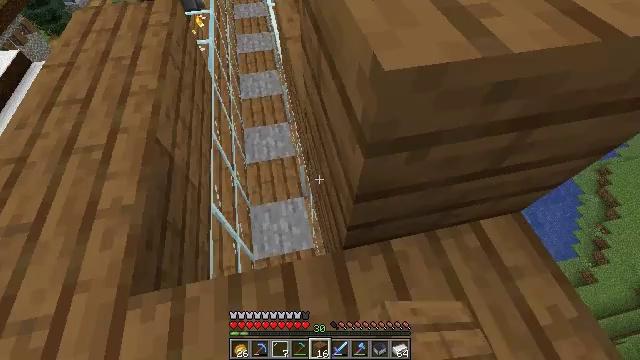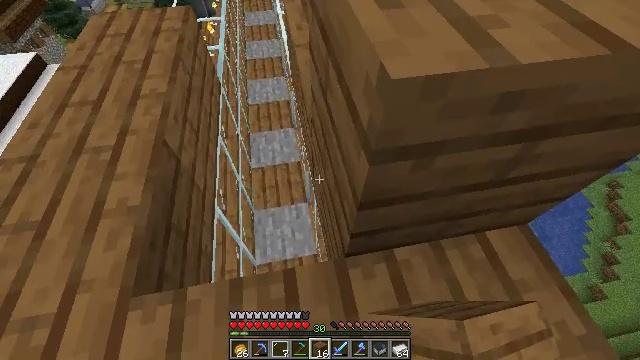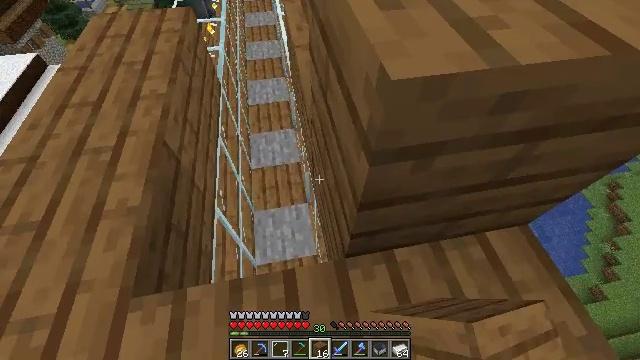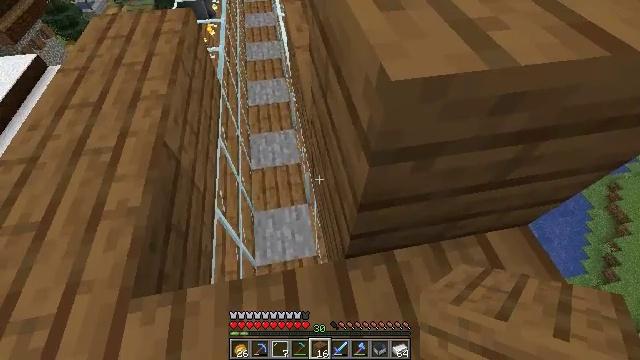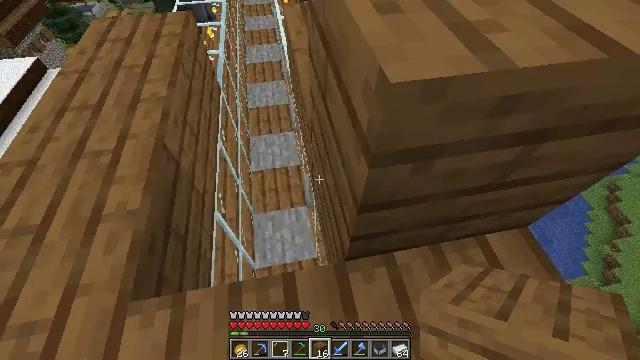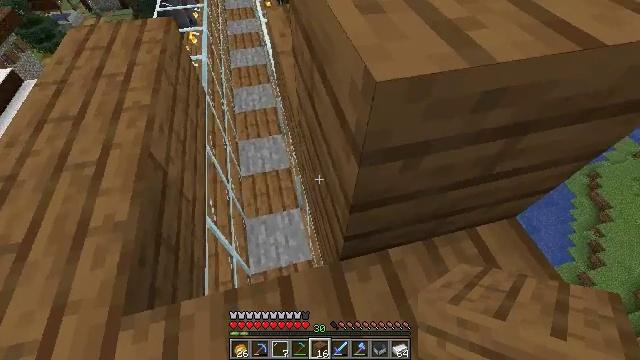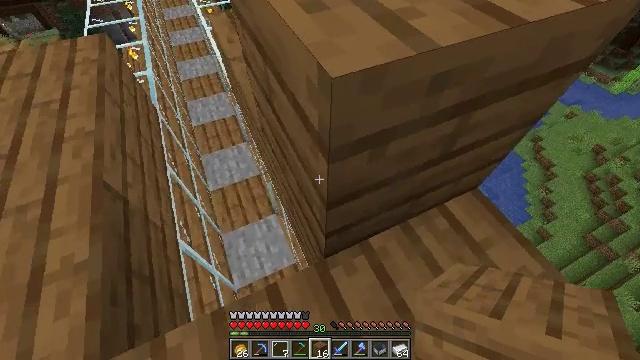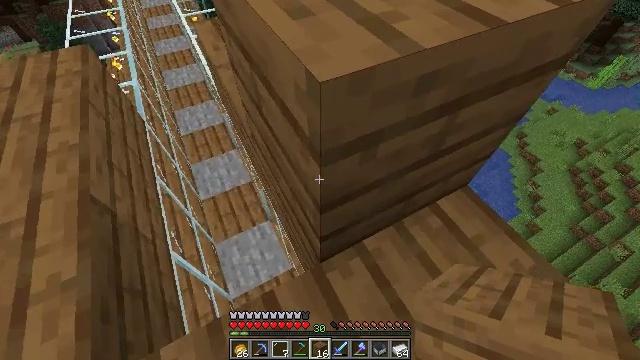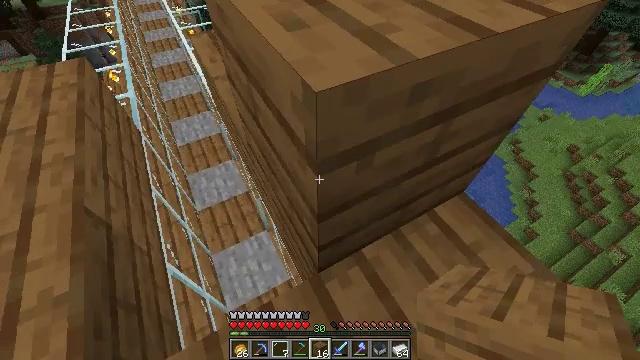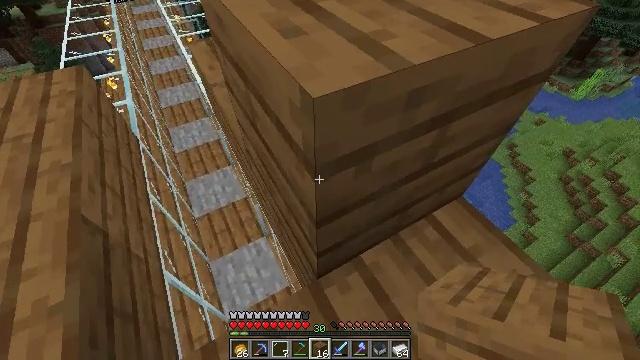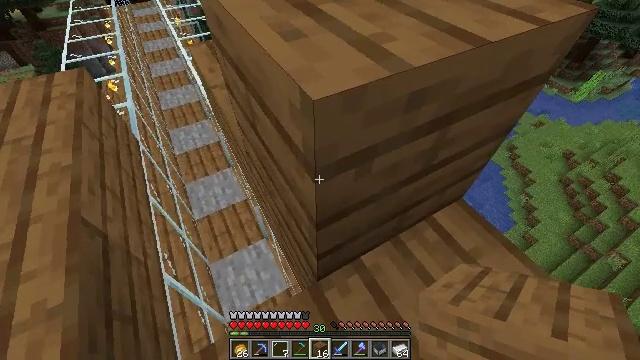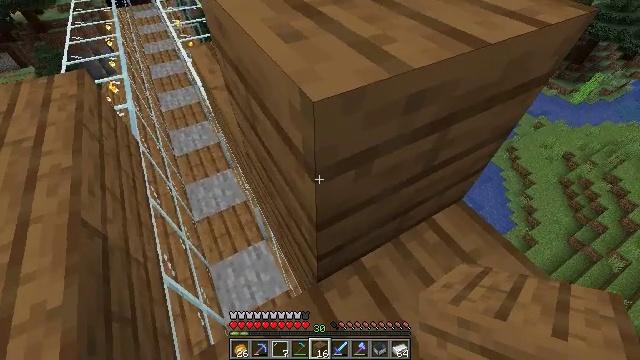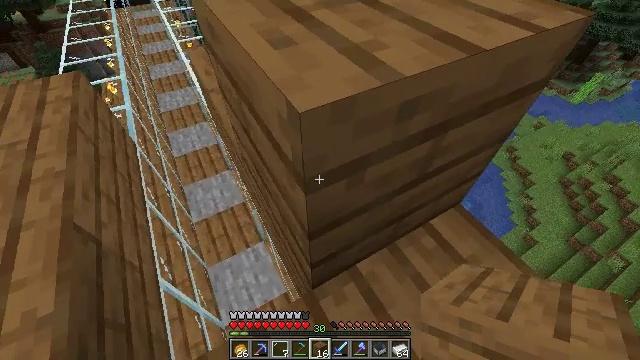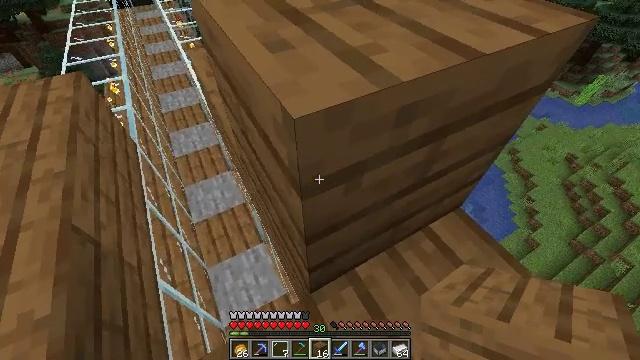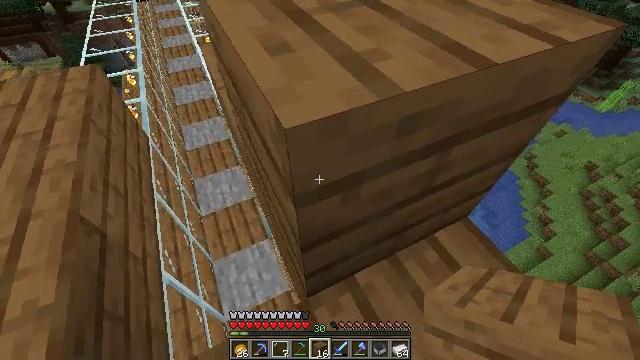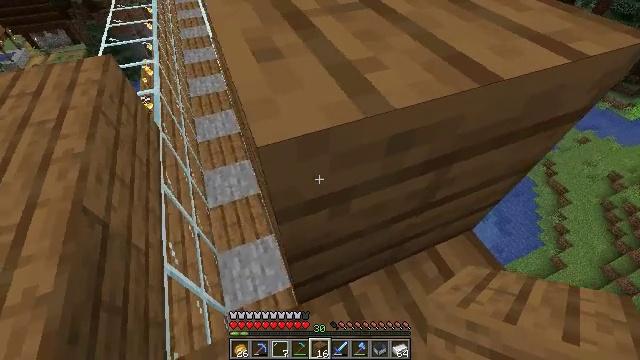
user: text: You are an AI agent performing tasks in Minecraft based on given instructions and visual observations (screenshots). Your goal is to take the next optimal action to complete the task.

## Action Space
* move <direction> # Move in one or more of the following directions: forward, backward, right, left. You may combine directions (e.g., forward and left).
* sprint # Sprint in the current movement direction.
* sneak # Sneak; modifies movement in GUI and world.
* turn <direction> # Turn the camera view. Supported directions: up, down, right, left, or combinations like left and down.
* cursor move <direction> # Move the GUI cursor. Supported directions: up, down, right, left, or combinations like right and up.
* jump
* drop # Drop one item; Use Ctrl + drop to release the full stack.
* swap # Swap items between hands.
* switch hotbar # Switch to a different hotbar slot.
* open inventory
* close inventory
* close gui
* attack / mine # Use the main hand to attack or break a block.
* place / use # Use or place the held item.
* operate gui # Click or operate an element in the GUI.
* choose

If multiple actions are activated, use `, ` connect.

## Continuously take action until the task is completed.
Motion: motion action
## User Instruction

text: Get spruce planks back into your inventory.
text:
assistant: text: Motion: sneak, turn left and up
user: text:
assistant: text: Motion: sneak
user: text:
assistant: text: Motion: sneak
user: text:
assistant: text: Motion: sneak
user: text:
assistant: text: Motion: sneak, turn right
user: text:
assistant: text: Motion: sneak, turn right
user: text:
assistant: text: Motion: sneak, turn right
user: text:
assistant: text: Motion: sneak, turn right and up
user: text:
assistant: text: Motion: sneak, turn up
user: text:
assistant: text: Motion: sneak
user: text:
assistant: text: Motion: sneak
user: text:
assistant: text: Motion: move forward and move right, sneak
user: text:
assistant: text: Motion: move forward and move right, sneak
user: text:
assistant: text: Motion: move forward and move right, sneak, turn left
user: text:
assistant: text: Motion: move forward and move right, sneak, turn left
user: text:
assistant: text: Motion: move right, sneak, turn left
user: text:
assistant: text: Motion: sneak
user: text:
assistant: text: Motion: sneak
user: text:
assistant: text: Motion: sneak
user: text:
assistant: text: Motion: sneak
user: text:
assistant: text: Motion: sneak
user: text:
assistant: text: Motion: sneak
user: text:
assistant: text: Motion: sneak
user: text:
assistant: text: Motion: sneak
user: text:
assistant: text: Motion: sneak
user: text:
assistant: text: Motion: sneak
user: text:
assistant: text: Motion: sneak
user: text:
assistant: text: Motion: sneak
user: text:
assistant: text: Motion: sneak
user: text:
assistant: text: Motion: sneak